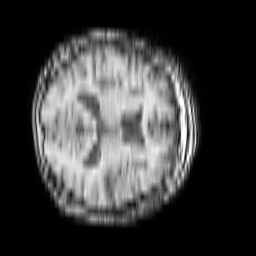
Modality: T1w
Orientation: axial
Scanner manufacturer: philips
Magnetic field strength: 1.5 T
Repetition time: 0.19 s
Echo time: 0.00194 s